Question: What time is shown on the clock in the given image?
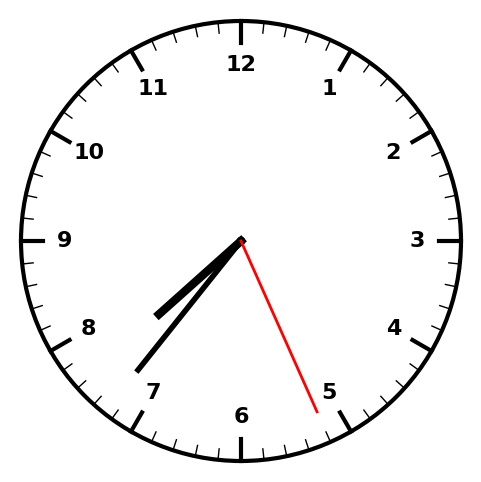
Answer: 07:36:26